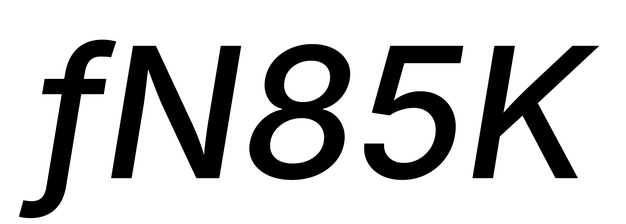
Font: Inter-Italic_Medium_Italic